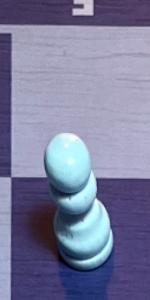
Label: Pawn_White